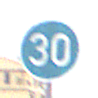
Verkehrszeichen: VorgeschriebeneMindestgeschwindigkeit
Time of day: Midday
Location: Outdoor (Suburban)
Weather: Overcast
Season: NotSpecified
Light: Natural